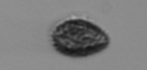
Label: Pseudochattonella_farcimen